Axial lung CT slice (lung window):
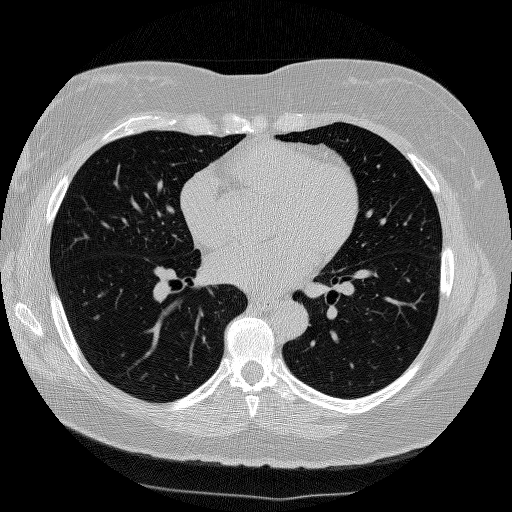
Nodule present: no